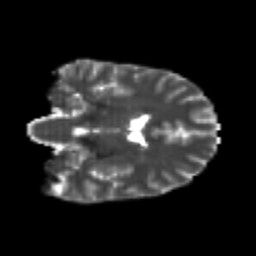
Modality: T2w
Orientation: coronal
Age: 26
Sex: male
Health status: healthy
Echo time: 0.074 s